Question: Im using a SQL server database and im having a hard time with my case statement. What I'm trying to do is insert a concatenation of attributes into an id field (state_issue_teacher_id) when it equals '' (empty field). The problem is that I have some empty id fields that I need to fill with a unique id that is created by a concatenation of attributes through the case statement.

The empty rows above I need to fill with a concatenation of last_name+first_name+gender+race_ethnicity_code+high_degree_code+position_code+assignment_code.
Here is what I have so far:
'''
SELECT
state_issue_teacher_id,
region_code
+ county_code
+ district_code AS district_code ,
last_name ,
first_name ,
assigned_fte = CASE assign_fte
WHEN '' THEN 0
ELSE CAST(assign_fte AS NUMERIC(18,
2))
END ,
CASE WHEN state_issue_teacher_id = '' THEN
RTRIM([last_name]) + '_' + RTRIM([first_name]) + '_' + RTRIM([gender])
+ '_' + RTRIM([race_ethnicity_code]) + '_' + high_degree_code + '_'
+ position_code + '_' + assignment_code
ELSE state_issue_teacher_id
END,
year_time
FROM dbo.example
'''
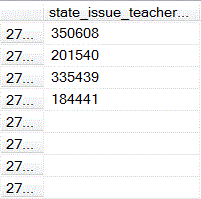
Answer: Thank you for everyone that answered the question. I got it to work with the below query.
'''
SELECT
state_issue_teacher_id,
region_code
+ county_code
+ district_code AS district_code ,
last_name ,
first_name ,
gender,
race_ethnicity_code,
high_degree_code,
position_code,
assignment_code,
assigned_fte = CASE assign_fte
WHEN '' THEN 0
ELSE CAST(assign_fte AS NUMERIC(18,
2))
END ,
state_issue_teacher_id =
CASE state_issue_teacher_id WHEN '' THEN
RTRIM([last_name]) + '_' + RTRIM([first_name]) + '_' + RTRIM([gender])
+ '_' + RTRIM([race_ethnicity_code]) + '_' + high_degree_code + '_'
+ position_code + '_' + assignment_code
ELSE state_issue_teacher_id
END,
year_time
FROM dbo.example
'''